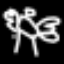
Label: angel